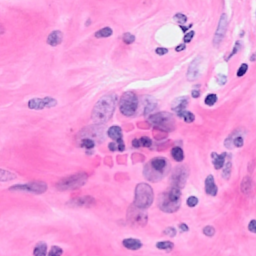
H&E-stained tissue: Breast